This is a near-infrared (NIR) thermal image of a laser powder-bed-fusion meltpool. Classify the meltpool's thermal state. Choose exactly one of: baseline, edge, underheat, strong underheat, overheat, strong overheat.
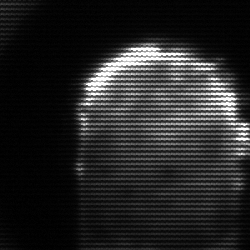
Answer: baseline